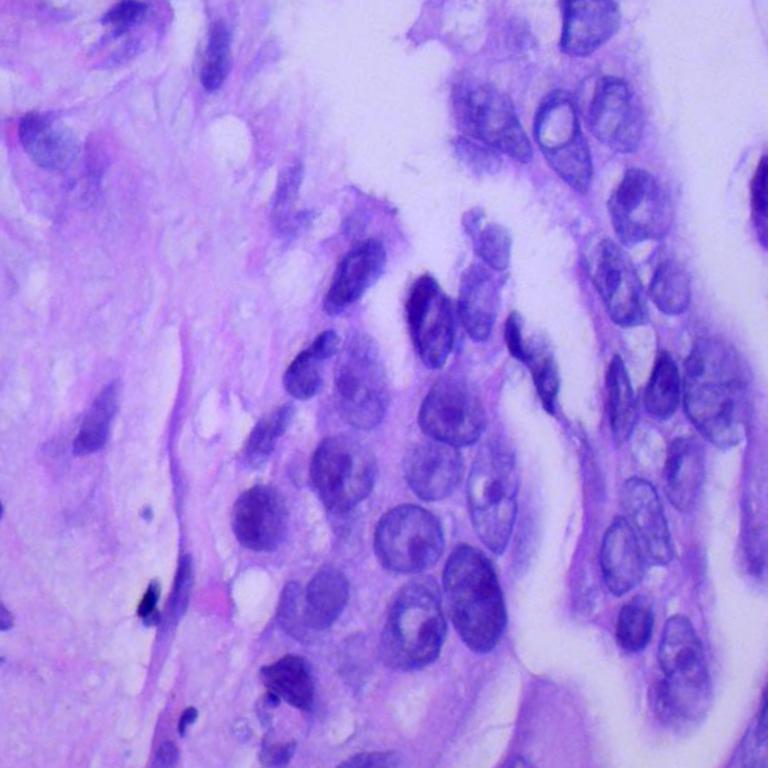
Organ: lung
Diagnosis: adenocarcinomas